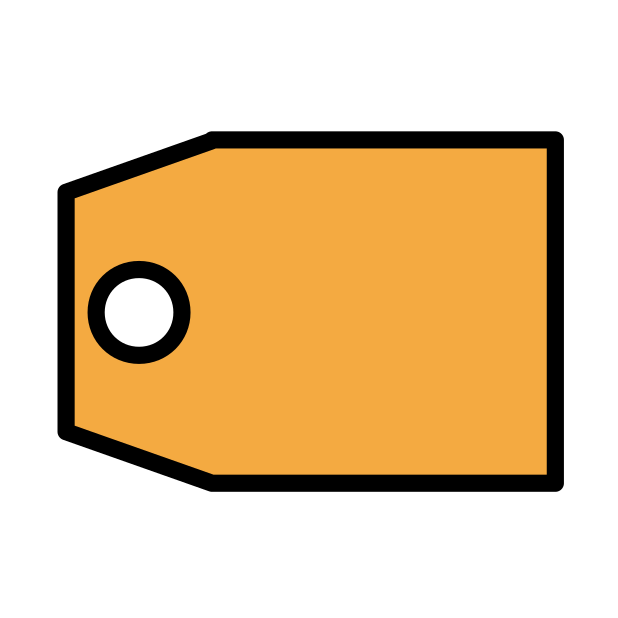
Emoji: 🏷
Name: label
Unicode: 0x1f3f7